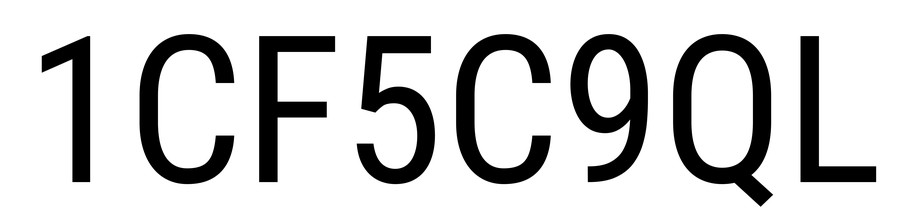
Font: Roboto_Condensed_Regular